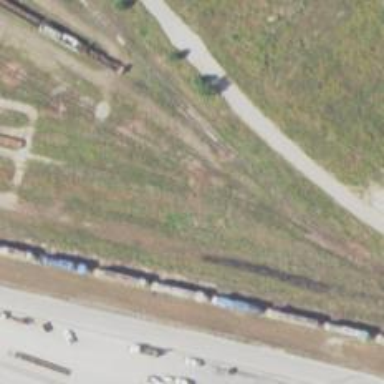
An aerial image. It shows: Rail spur service.